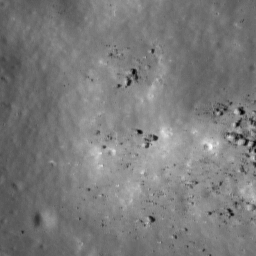
Host type: background_regolith
Lunar coordinates: latitude nan, longitude nan